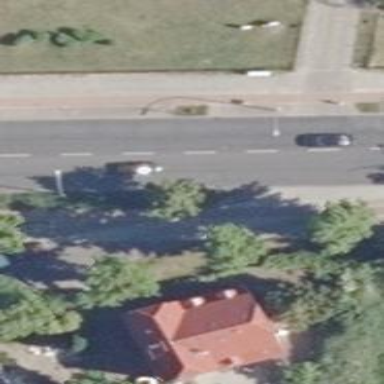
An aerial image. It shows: Road with "give way" sign.